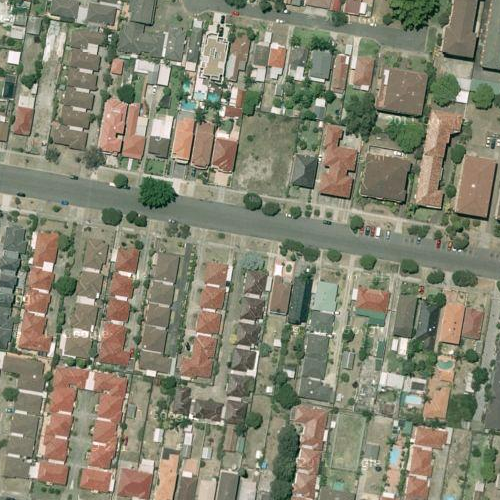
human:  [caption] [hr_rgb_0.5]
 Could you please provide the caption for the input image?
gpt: A residential area with many houses arranged neatly and a highway passed by .

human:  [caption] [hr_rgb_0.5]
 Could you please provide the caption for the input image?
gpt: Many houses arranged neatly while a highway passed by .

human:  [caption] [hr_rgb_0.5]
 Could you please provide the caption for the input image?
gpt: This is a residential area with many houses arranged neatly while a highway passed by .

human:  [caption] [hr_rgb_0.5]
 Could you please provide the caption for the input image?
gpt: There are many houses arranged neatly in the residential area while a highway passed by .

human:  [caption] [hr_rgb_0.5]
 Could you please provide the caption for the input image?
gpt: A residential area with many houses arranged neatly and a highway passed by .